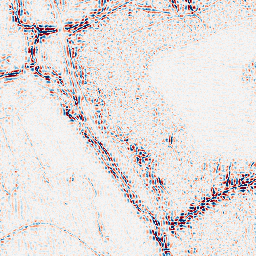
Category: wavelet
Decomposition family: wavelet_dwt
Decomposition parameters: wavelet: db8
level: 2
Upsampling method: regularized
Upsampling parameters: scale: 2
lambda_reg: 0.001
Upsampling scale: 2